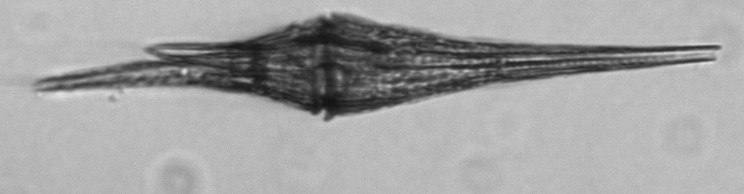
Label: Tripos_furca